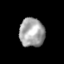
Tissue: skin
Cell type: Epithelial cells
Senescence score: 0.2115
Nuclear area (px): 713
Mean DAPI intensity: 162.773